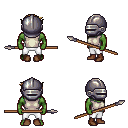
a pixel art fantasy rpg character, male body template, orc, green skin, white sleeveless shirt, white pants, blonde pixie cut hairstyle, metal helm, brown shoes, spear, four views (front, back, left, right), 2x2 character sprite sheet, small pixel art, hard edges, no anti-aliasing